Question: I have a at 8:30:01 PM.
When the Notifications are toggled in Settings app for a week, no notifications show up, which is perfect.
The in Settings app after that week, .
I was wondering how to get Notifications to not "build up" so to speak.
Is there a line of code I'm missing in here to "clear them out"?
'ViewController.m':
'''
- (void)viewDidLoad {
[super viewDidLoad];
UILocalNotification* localNotification = [[UILocalNotification alloc] init];
NSCalendar *cal = [NSCalendar currentCalendar];
NSDateComponents *comp = [cal components:(NSCalendarUnitYear | NSCalendarUnitMonth | NSCalendarUnitDay | NSCalendarUnitHour | NSCalendarUnitMinute) fromDate:[NSDate date]];
comp.hour = 20; // 19 = 7PM 20=8pm
comp.minute = 30; // 7:45 PM 8:30
comp.second = 01; // 7:45:01 PM
localNotification.fireDate = [cal dateFromComponents:comp];
localNotification.alertBody = @"Local Notification in iOS8";
localNotification.timeZone = [NSTimeZone defaultTimeZone];
localNotification.repeatInterval = NSCalendarUnitDay;
[[UIApplication sharedApplication] scheduleLocalNotification:localNotification];
}
'''

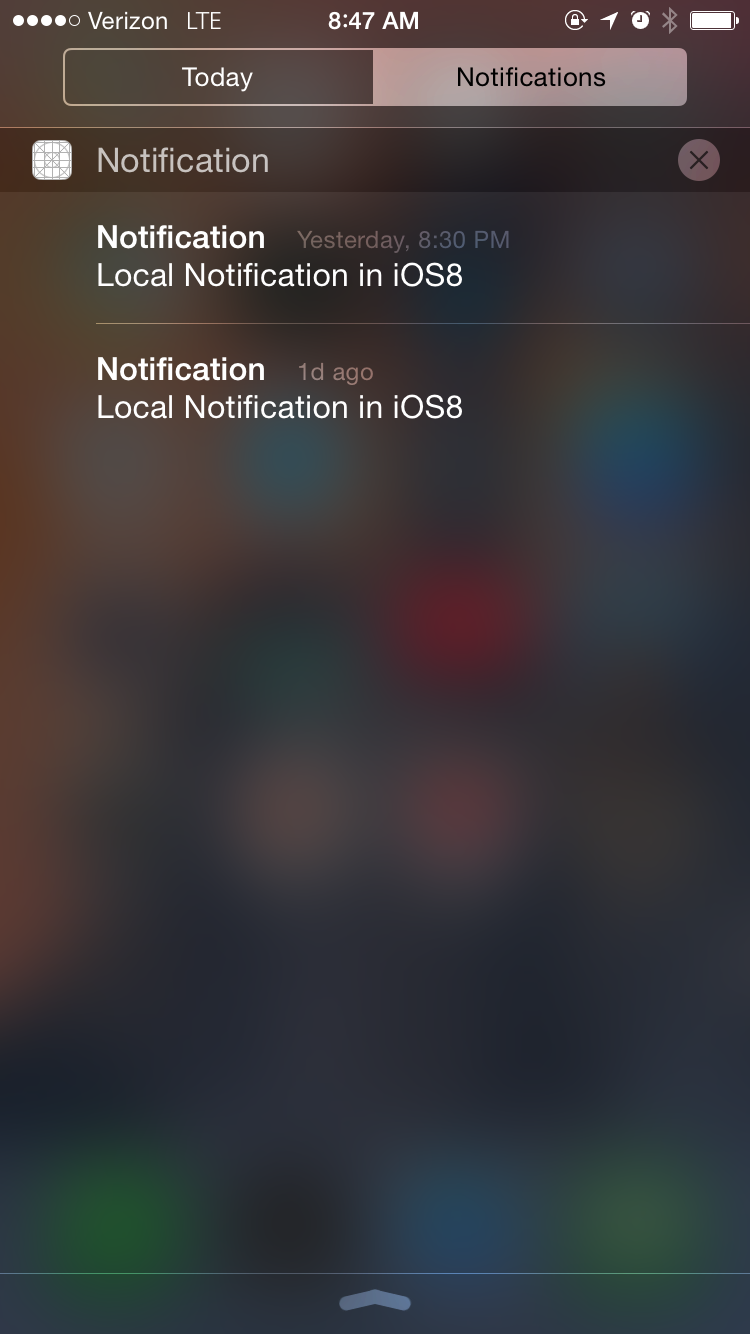
Answer: When you set the notifications to OFF, you should call '[[UIApplication sharedApplication] cancelAllLocalNotifications];'